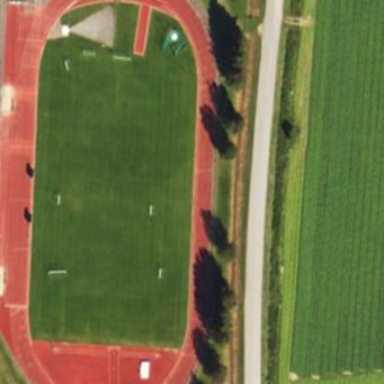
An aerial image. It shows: Multi-sport pitch with grass surface.